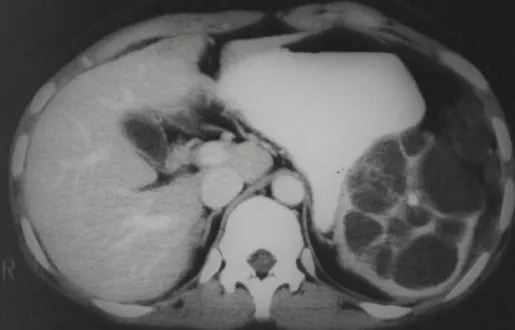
Abdomen CT shows 9 x 8 cm-sized multiseptated cystic lesion with inner calcification in the spleen.
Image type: radiology (ct)